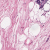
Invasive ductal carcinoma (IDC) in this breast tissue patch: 0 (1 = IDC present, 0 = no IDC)